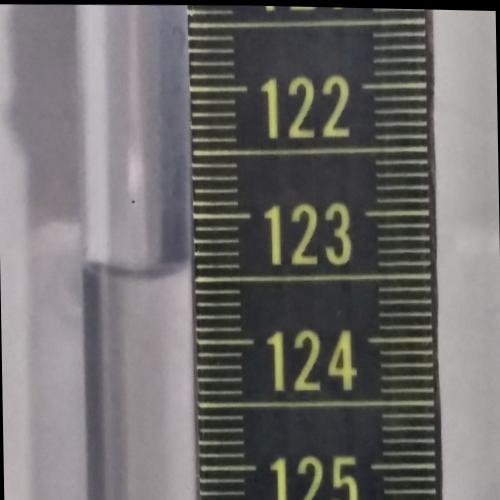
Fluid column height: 123.4 cm